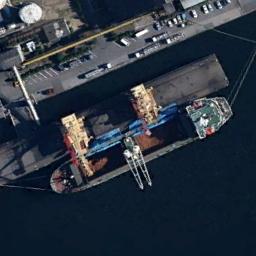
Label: ship